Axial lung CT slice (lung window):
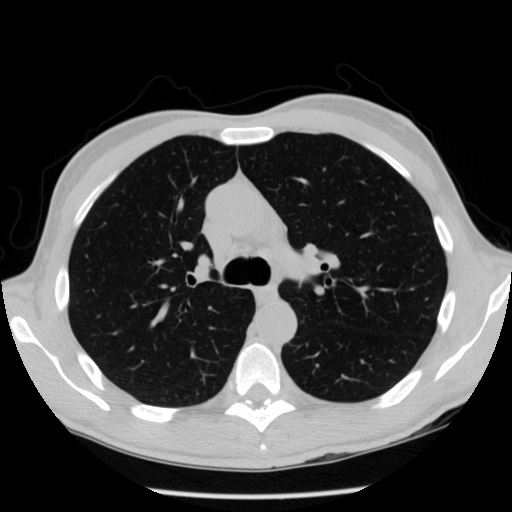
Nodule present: no